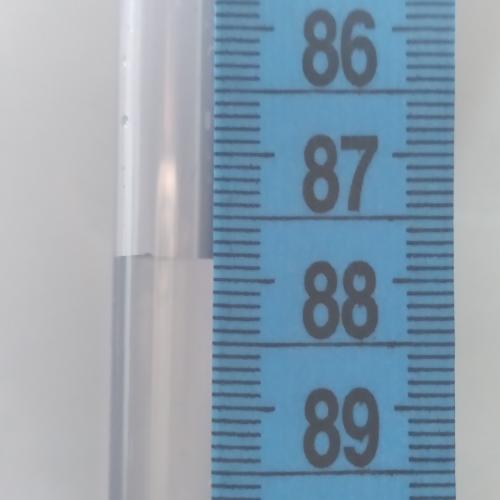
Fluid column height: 87.8 cm